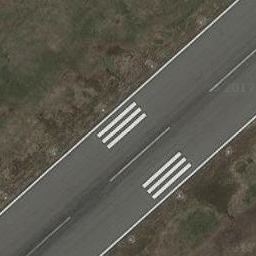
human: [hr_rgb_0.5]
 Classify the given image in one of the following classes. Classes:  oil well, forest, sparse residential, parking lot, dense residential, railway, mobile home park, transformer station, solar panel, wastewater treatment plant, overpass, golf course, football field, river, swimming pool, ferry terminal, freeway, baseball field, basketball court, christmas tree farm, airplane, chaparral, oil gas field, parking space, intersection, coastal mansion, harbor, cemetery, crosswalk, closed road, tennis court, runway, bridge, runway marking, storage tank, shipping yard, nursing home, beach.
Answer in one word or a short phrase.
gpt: runway